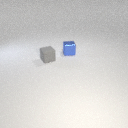
small blue metal cube to the right of small gray rubber cube